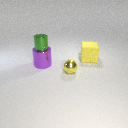
large purple metal cylinder below small green metal cylinder